Field crop: tomato
Growth stage: 1
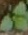
Species: solanum